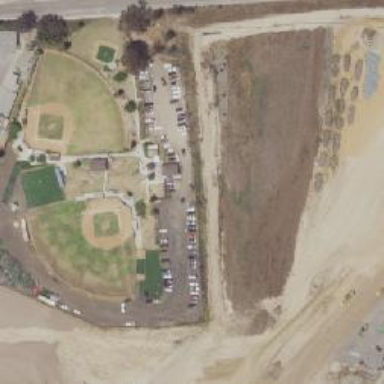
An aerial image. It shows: Sports centre specializing in baseball.